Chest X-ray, PA view. Patient: 53 years old, sex M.
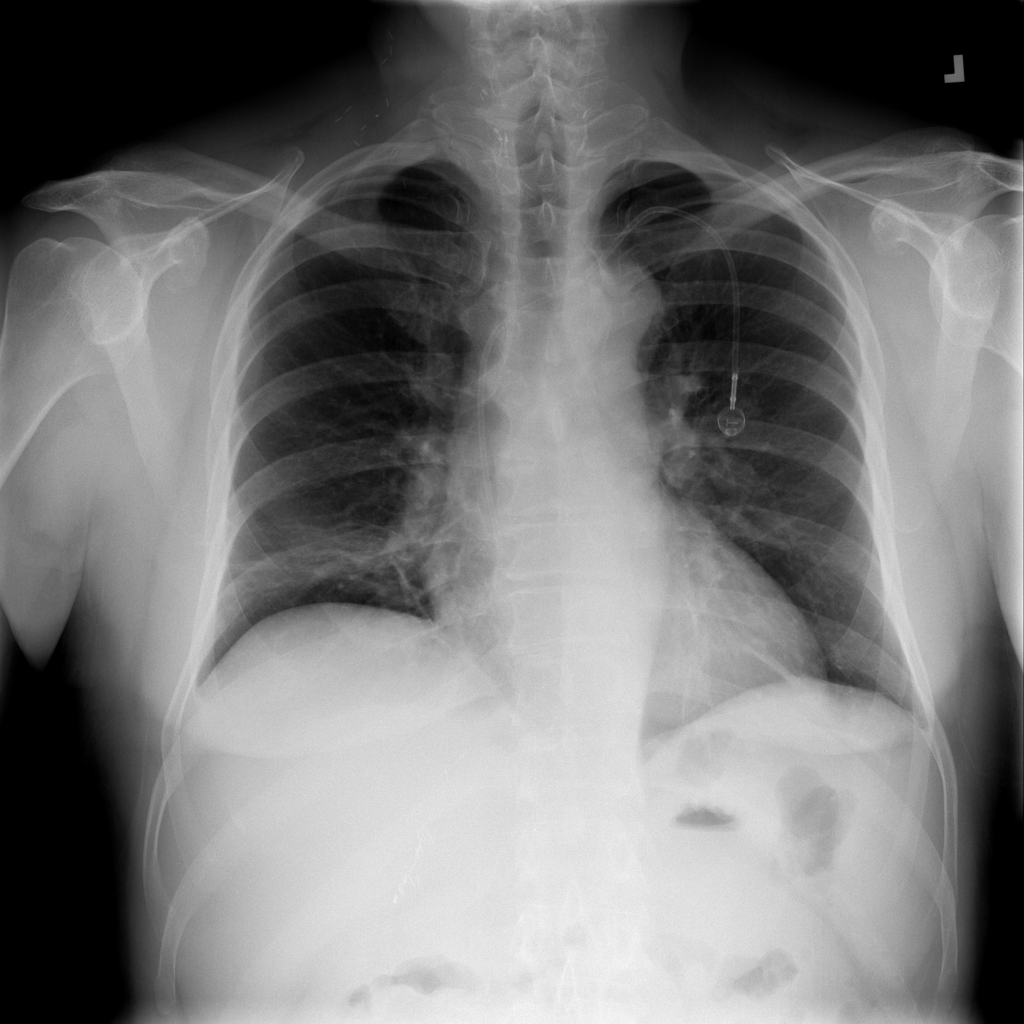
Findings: No Finding